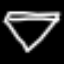
Label: diamond